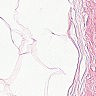
Metastatic tissue present: no